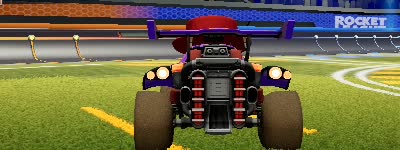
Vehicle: octane